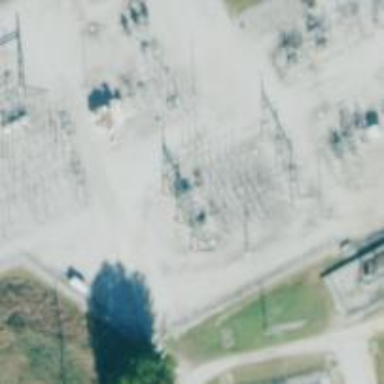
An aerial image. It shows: Switch for power supply.